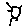
Label: sun